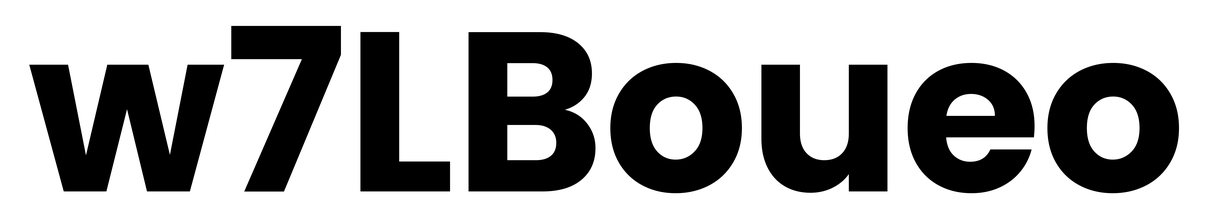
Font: Poppins-Bold